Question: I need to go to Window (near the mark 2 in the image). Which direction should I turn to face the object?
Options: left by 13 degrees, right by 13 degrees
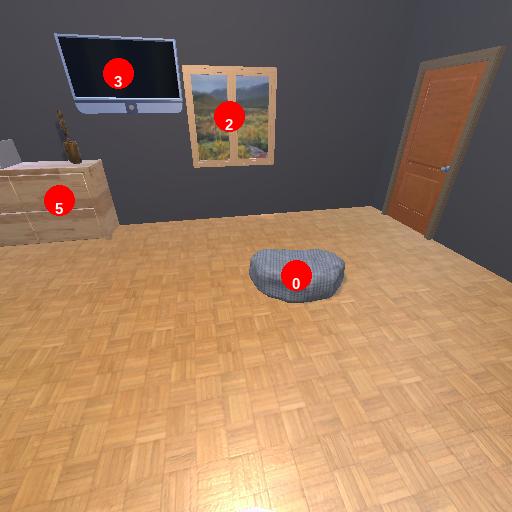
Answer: left by 13 degrees